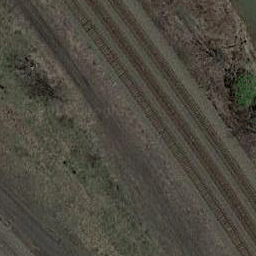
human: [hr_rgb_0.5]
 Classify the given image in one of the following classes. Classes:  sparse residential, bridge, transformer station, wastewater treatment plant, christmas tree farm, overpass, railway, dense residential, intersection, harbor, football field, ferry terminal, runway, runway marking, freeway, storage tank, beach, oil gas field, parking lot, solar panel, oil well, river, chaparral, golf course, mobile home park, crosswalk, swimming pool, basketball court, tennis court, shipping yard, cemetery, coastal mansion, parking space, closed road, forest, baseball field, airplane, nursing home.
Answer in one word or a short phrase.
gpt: railway